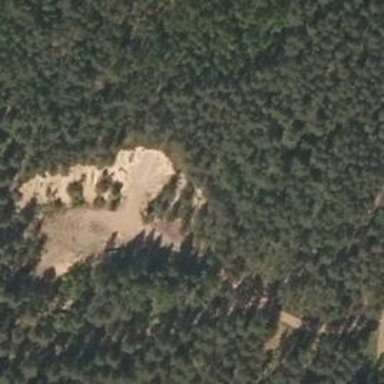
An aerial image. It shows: Natural area covered with sand.